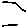
Label: hexagon